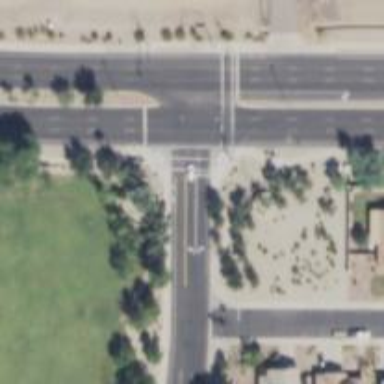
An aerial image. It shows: Solid stop line on the road marking.